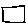
Label: square